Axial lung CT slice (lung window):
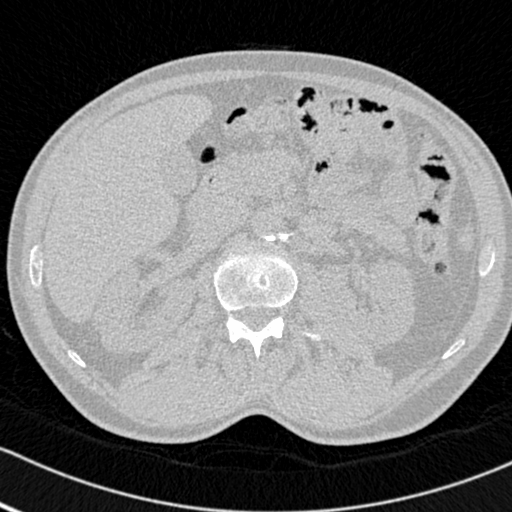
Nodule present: no